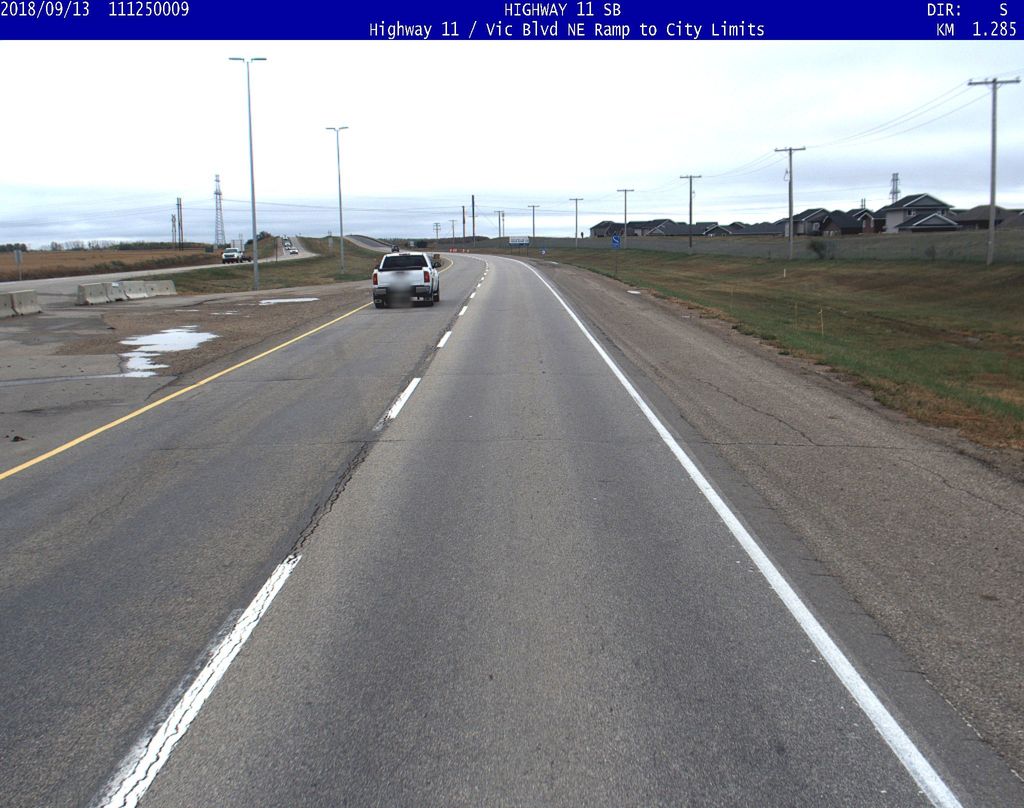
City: saskatoon